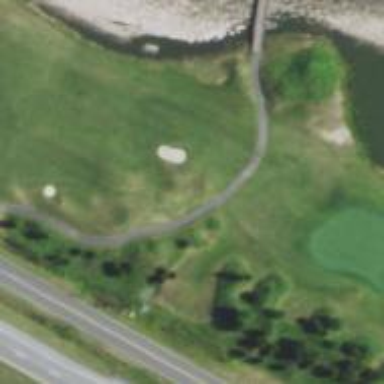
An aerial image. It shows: Grassy area designated as golf fairway.